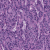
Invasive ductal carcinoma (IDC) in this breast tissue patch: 1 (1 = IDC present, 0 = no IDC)